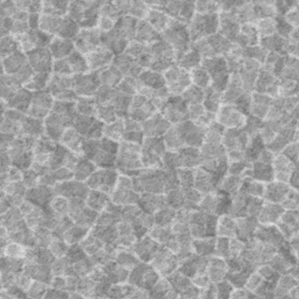
Label: frost